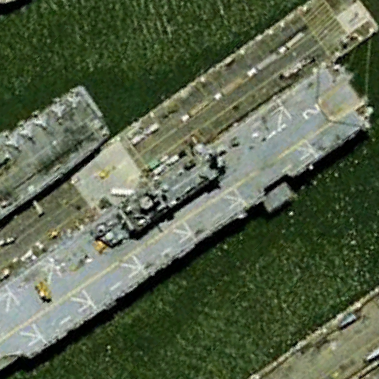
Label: assault